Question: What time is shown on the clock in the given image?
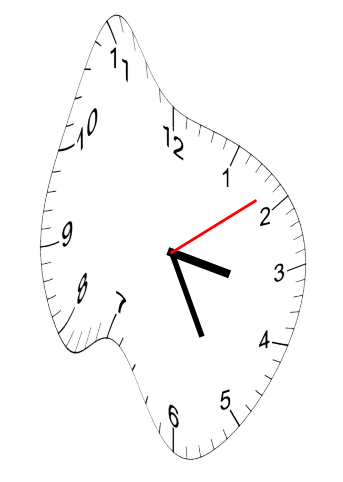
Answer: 03:25:09